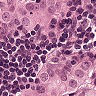
Metastatic tissue present: yes